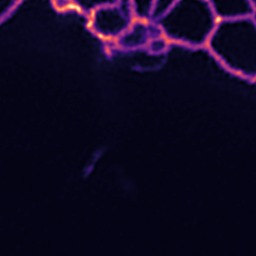
Label: Super-resolution ER image